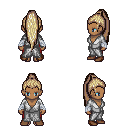
a pixel art fantasy rpg character, female body template, human, dark skin, white robe, red pants, white blonde extra-long topknot hairstyle, white cloth bandages, brown shoes, four views (front, back, left, right), 2x2 character sprite sheet, small pixel art, hard edges, no anti-aliasing